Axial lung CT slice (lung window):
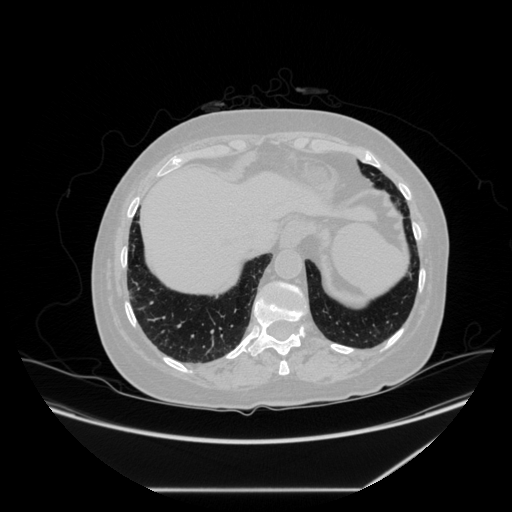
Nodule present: no